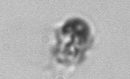
Label: Mesodinium